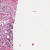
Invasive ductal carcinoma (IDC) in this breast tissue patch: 1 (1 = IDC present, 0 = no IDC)